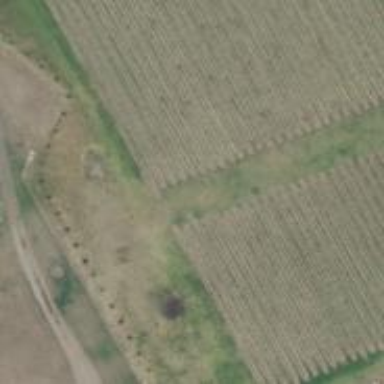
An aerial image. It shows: Agricultural area marked by row of trees.